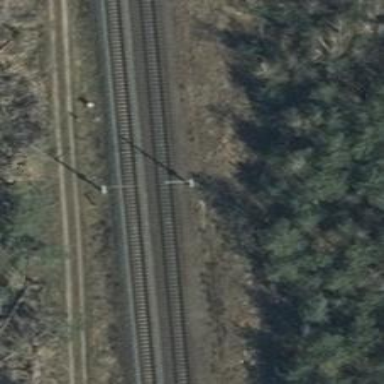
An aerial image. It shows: Milestone along the railway with catenary mast.